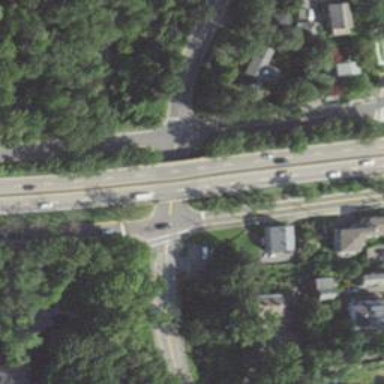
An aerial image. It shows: Stop road.